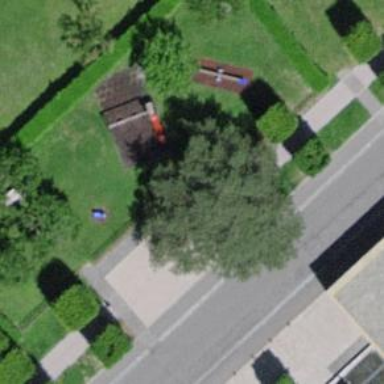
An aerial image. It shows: Playground area for leisure activities on the land.